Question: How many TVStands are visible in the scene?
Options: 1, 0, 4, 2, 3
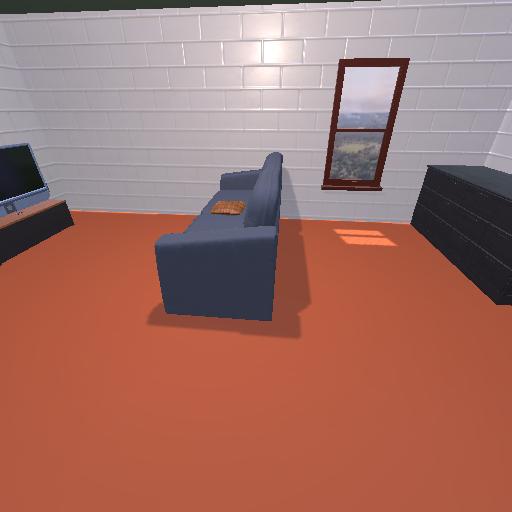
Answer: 1